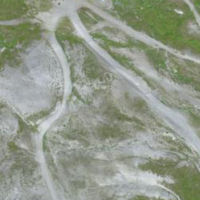
EUNIS habitat code: 31
Species observed at this site:
Carex firma
Bartsia alpina
Aglais urticae
Dryas octopetala
Anthyllis vulneraria